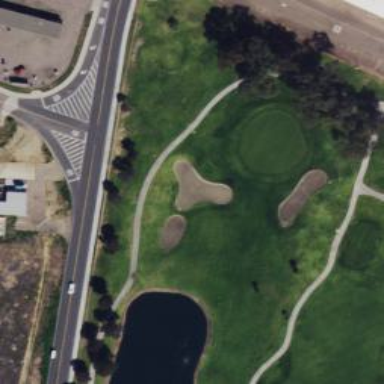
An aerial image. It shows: Golf cartpath that is also road path.